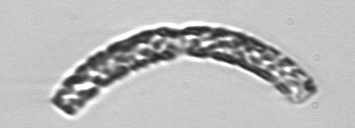
Label: Guinardia_striata